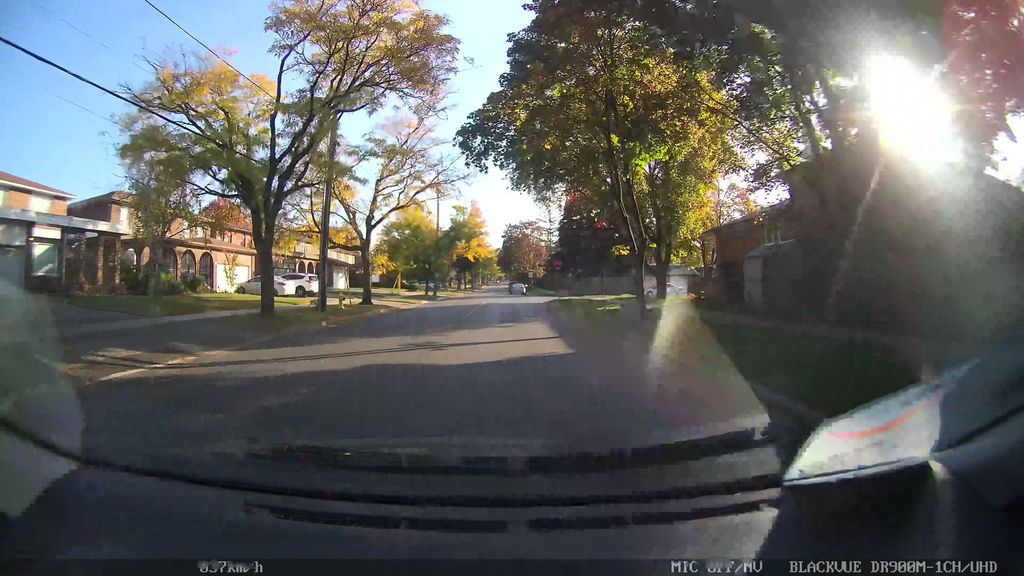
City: toronto